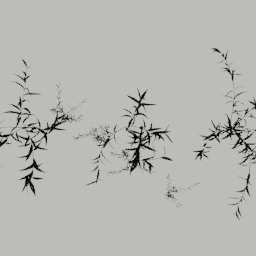
Label: nature